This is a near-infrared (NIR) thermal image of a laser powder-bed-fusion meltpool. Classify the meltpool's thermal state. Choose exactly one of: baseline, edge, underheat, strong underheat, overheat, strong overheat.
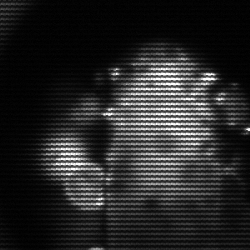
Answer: strong underheat